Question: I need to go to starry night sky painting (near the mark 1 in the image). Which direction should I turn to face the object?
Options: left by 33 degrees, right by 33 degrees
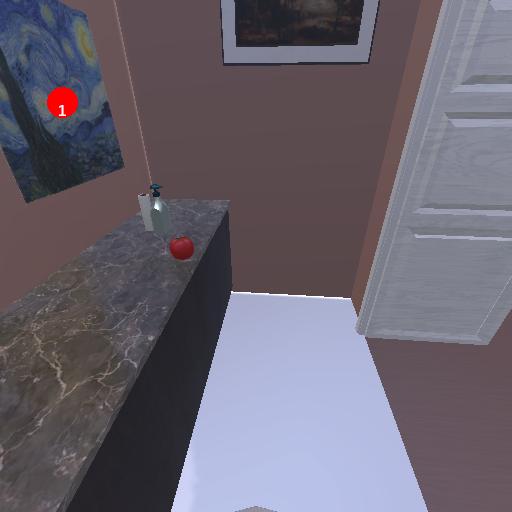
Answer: left by 33 degrees